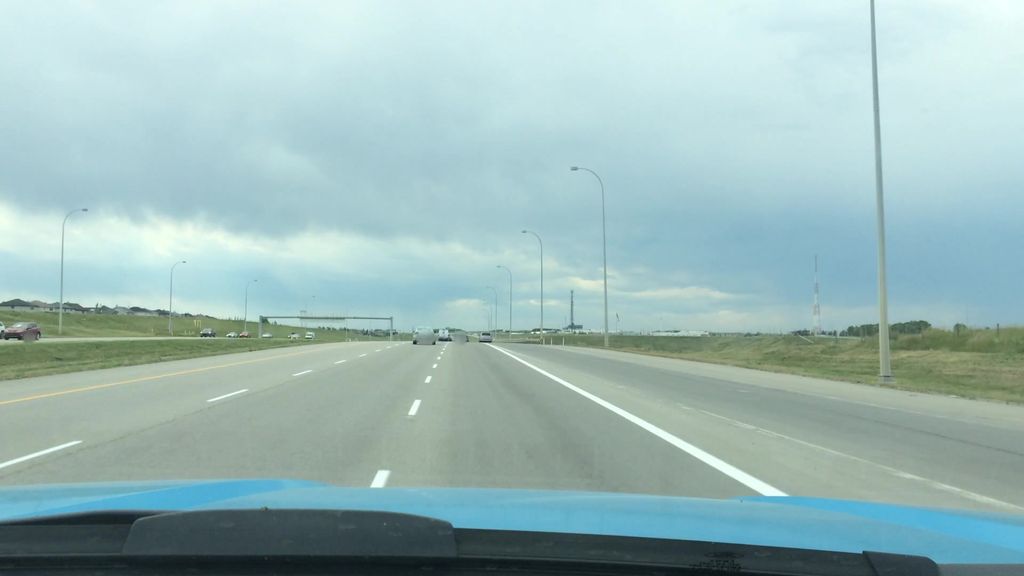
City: calgary